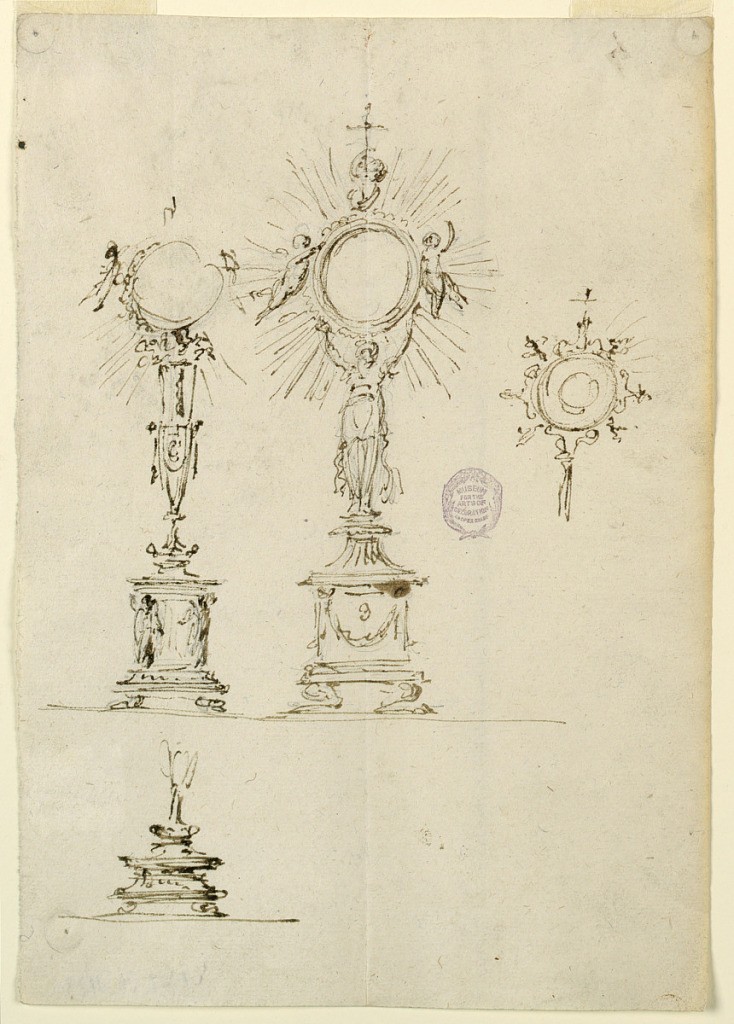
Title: Sketches for a Monstrance
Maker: Giuseppe Barberi, Italian, 1746–1809
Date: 1810–1825
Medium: Pen and brown ink, graphite on off-white laid paper
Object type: Drawing
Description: At left, two full elevations of a monstrance. Below, a view of the base. At right, the glory.